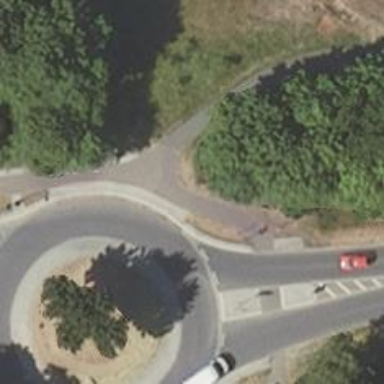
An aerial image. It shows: Primary highway intersecting roundabout.